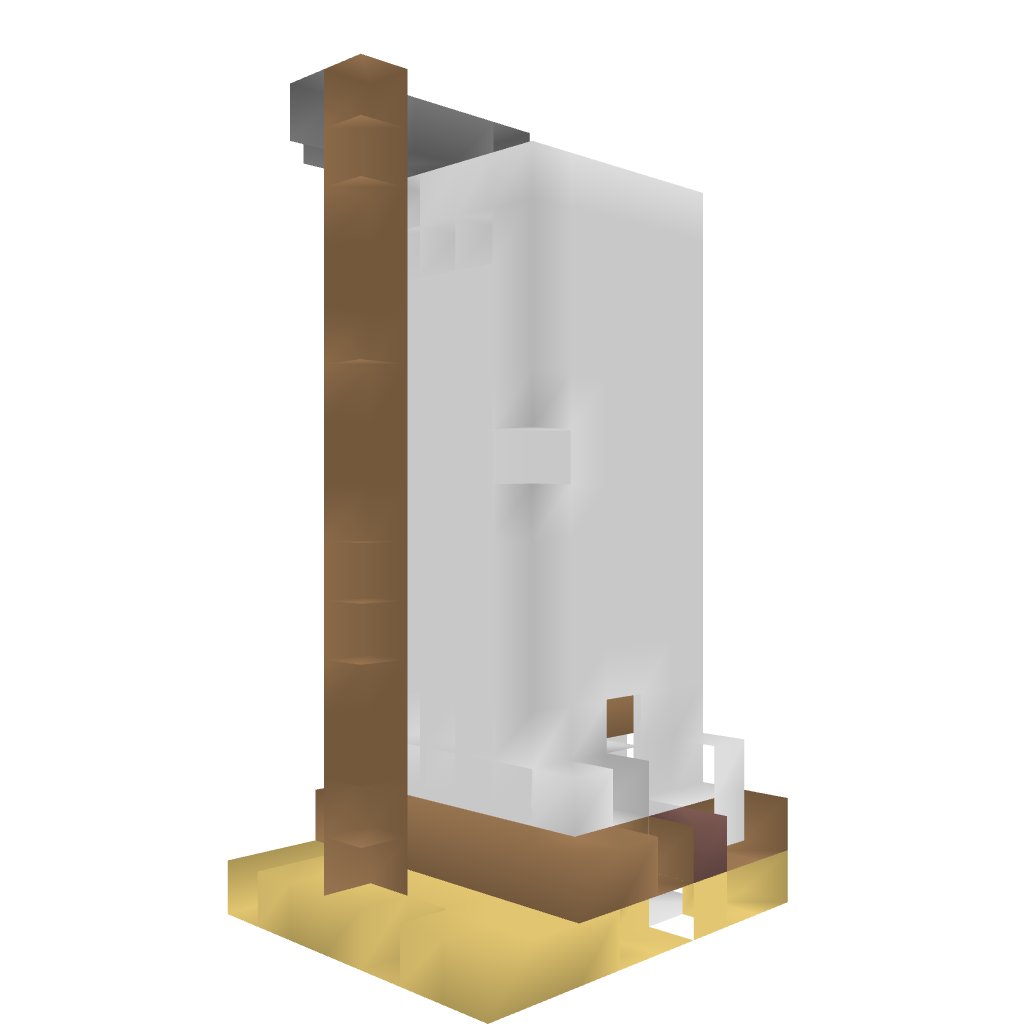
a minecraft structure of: Zombie Sorter bad low quality